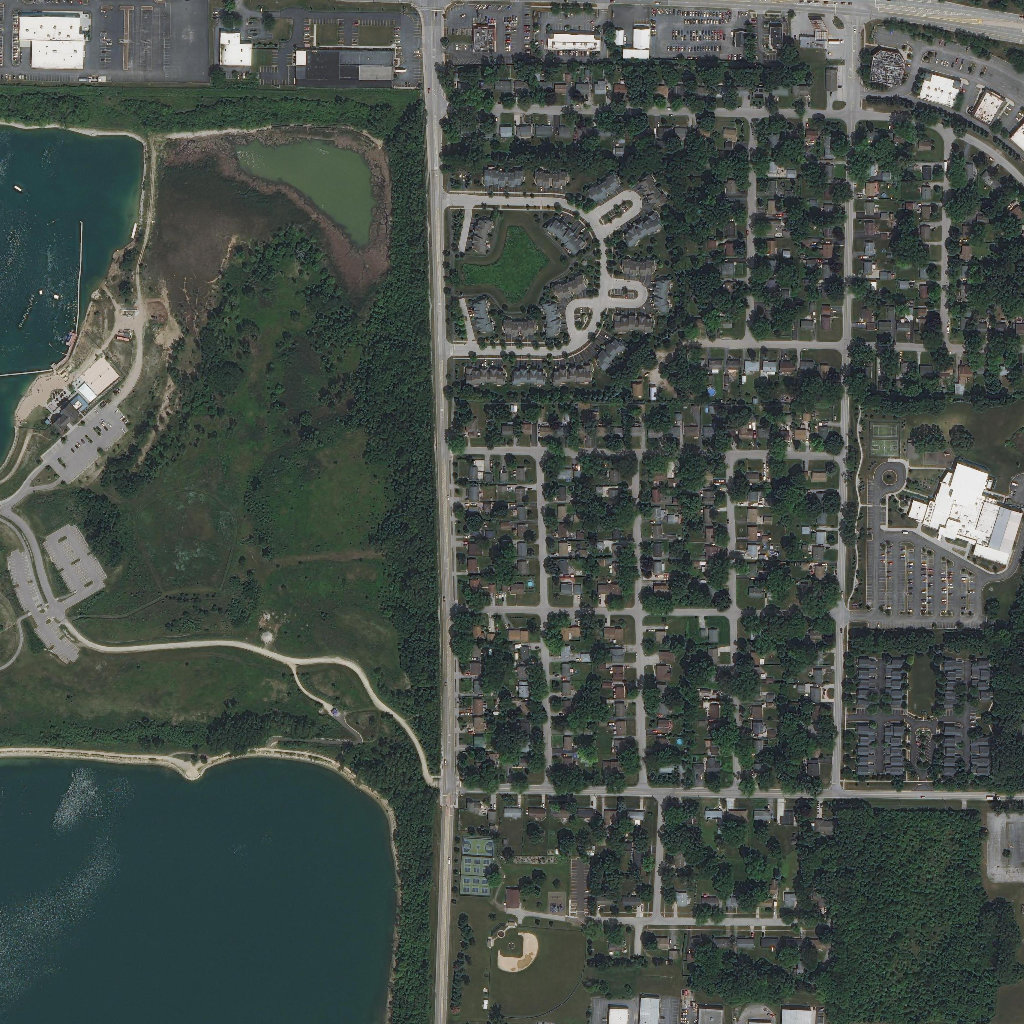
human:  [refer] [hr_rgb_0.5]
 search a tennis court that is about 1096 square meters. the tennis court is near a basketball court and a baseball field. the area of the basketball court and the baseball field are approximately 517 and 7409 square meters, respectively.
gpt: <box>[[44, 83, 48, 87, 0]]</box>